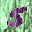
Label: 5